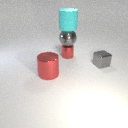
large cyan rubber cylinder above small red metal cylinder